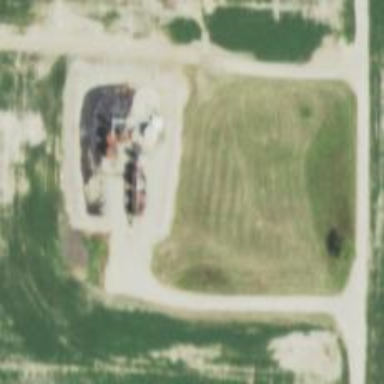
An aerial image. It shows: Storage tank that is man-made.